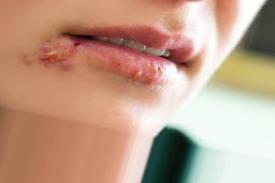
Condition: Mouth Ulcer